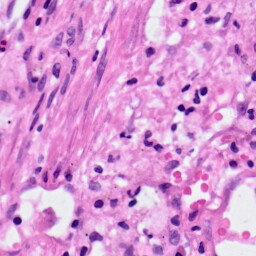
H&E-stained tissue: Lung